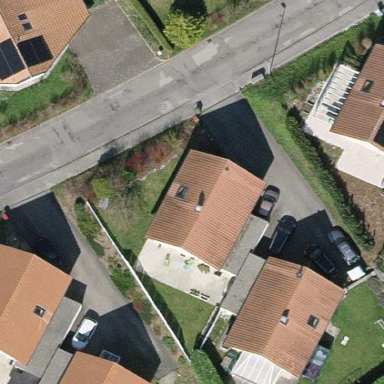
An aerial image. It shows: Residential building.